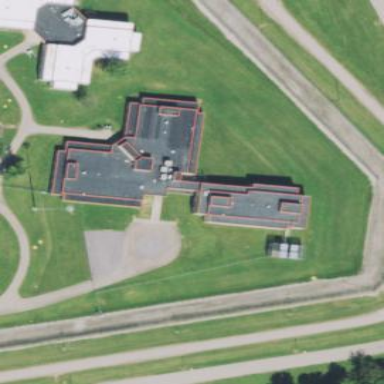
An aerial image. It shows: Prison building.